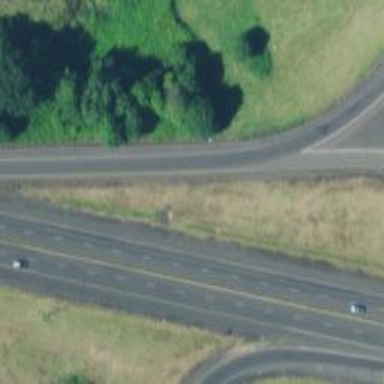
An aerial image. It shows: Asphalt trunk link road.